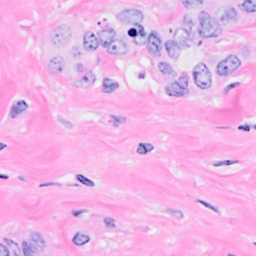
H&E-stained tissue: Breast